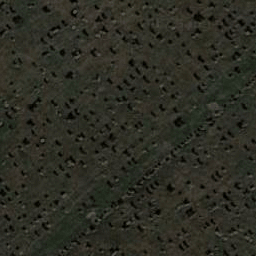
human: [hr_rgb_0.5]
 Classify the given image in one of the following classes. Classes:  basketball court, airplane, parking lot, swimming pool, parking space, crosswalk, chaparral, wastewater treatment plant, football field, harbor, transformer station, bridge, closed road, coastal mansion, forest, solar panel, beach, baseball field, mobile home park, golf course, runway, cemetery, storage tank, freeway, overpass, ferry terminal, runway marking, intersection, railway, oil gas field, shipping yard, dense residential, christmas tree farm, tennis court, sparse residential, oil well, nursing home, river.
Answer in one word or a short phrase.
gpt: cemetery